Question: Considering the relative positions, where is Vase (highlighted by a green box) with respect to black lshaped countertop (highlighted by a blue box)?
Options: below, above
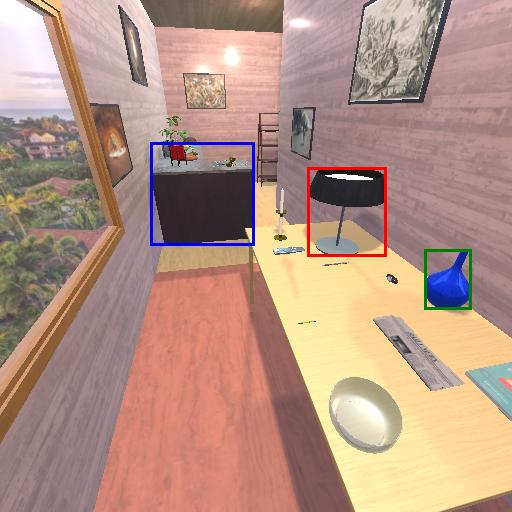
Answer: below